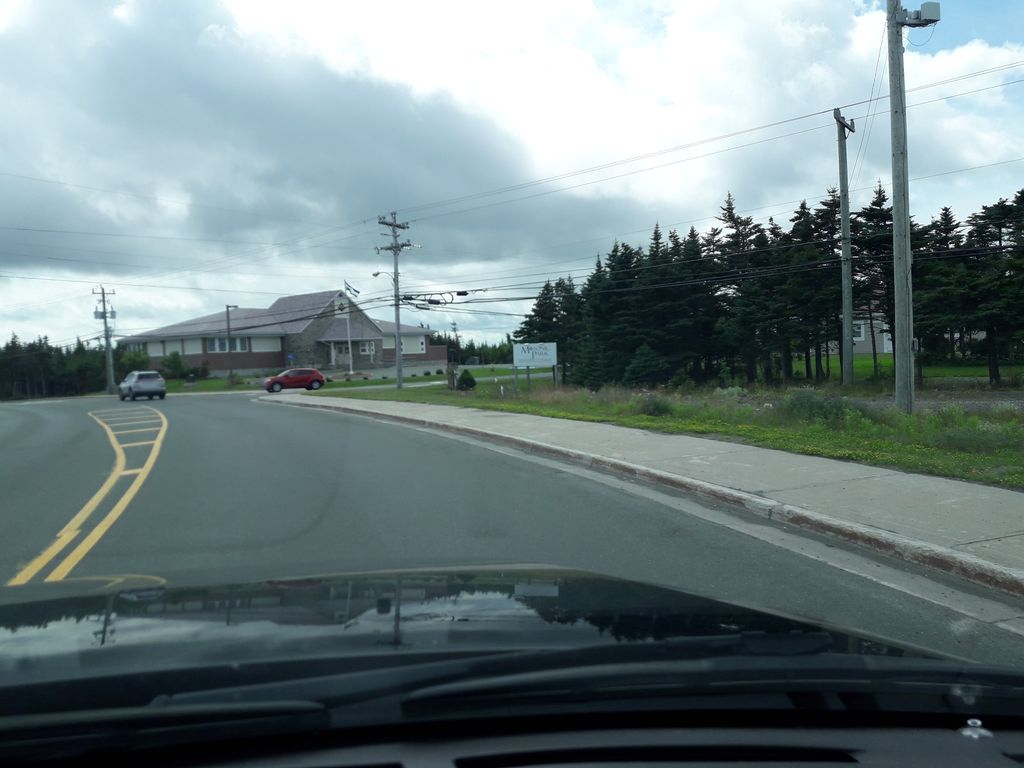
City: st_johns